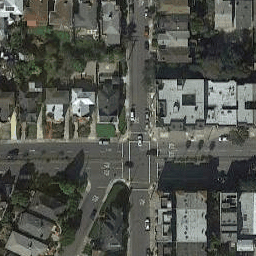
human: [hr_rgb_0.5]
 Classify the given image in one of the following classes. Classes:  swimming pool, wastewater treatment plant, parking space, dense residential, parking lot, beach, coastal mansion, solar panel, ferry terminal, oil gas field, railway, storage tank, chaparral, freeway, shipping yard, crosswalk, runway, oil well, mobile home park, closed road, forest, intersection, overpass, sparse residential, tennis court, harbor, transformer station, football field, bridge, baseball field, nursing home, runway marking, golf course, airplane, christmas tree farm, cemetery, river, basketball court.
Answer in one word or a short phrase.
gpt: intersection